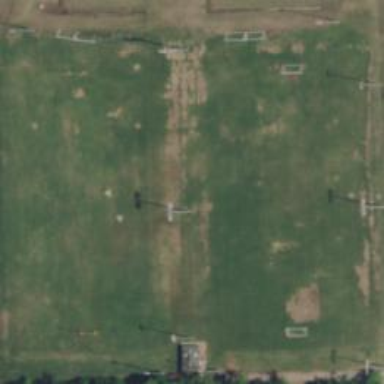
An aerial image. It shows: Recreation ground.